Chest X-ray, AP view. Patient: 31 years old, sex M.
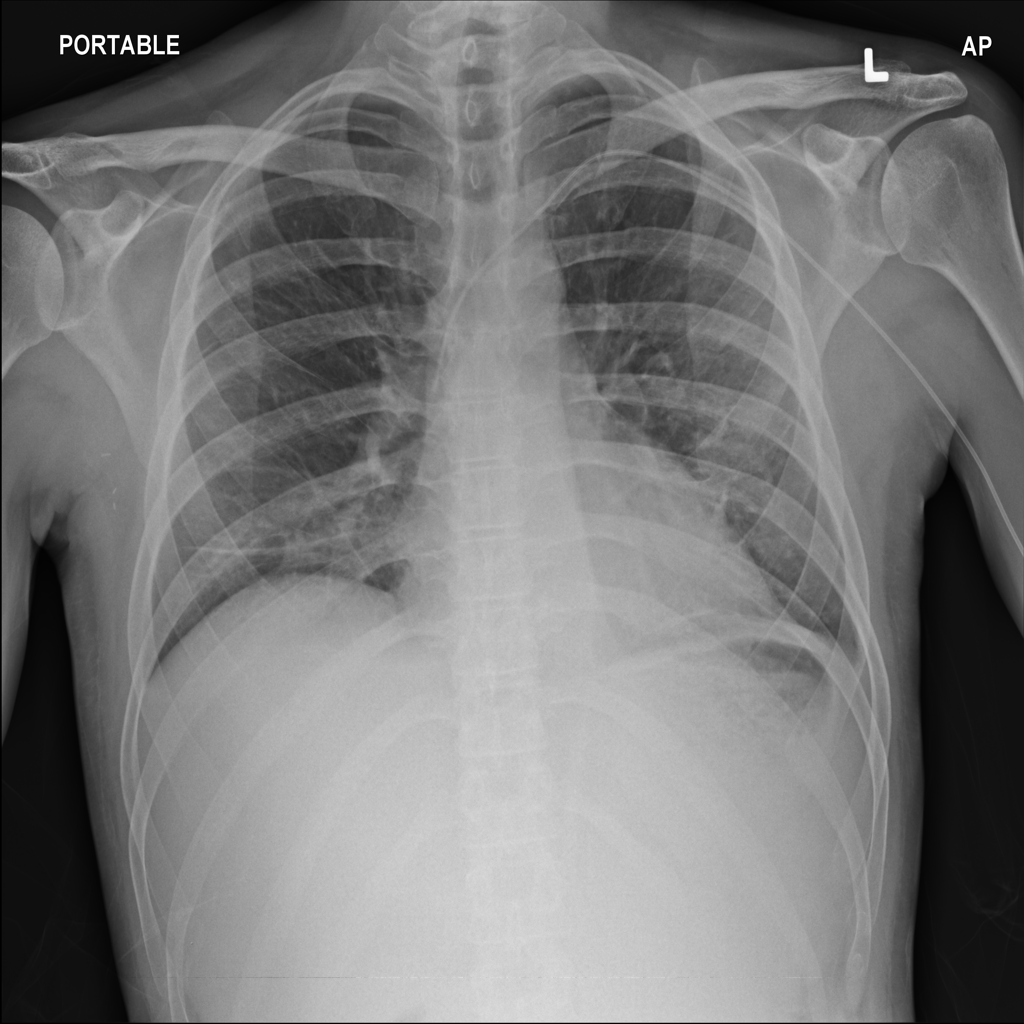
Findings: Atelectasis